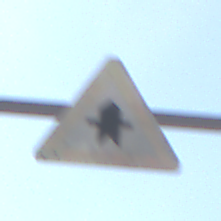
Verkehrszeichen: Vorfahrt
Umgebung: Outdoor, Nature
Tageszeit: Midday
Wetter: PartlyCloudy
Licht: Natural
Jahreszeit: NotSpecified
Kontrast: HighContrast